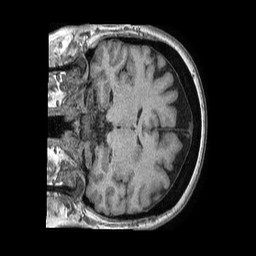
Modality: T1w
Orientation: coronal
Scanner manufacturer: philips
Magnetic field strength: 1.5 T
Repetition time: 0.007664 s
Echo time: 0.00349 s